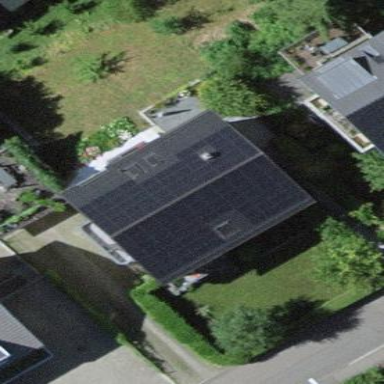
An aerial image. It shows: Solar photovoltaic panel generator.